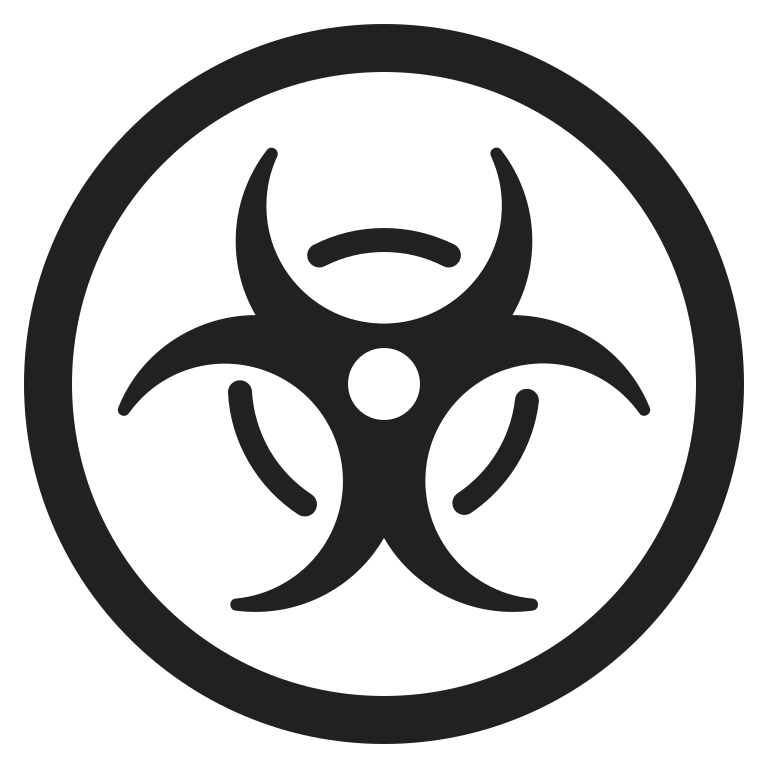
biohazard high contrast